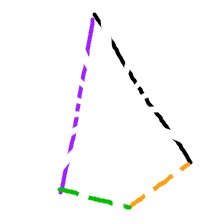
Shape: kite